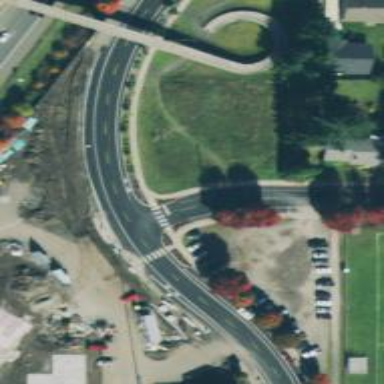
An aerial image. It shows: Footway.